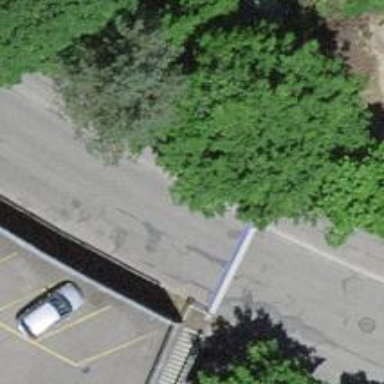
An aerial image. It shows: Sidewalk along the footway.